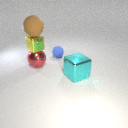
small yellow metal cube above large red metal sphere